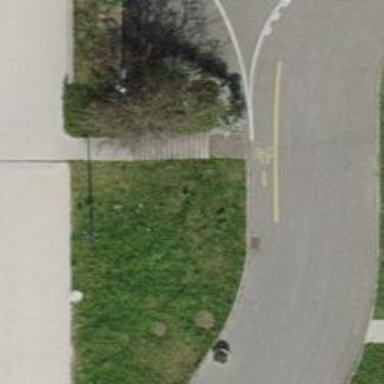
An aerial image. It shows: Road with steps.